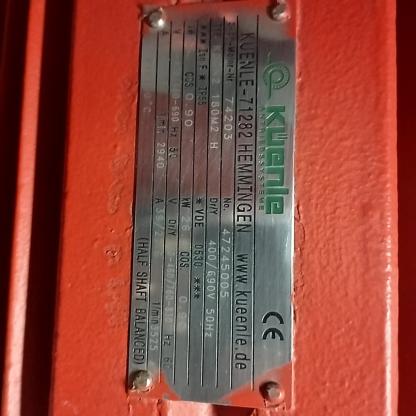
Klasa: tabliczka-znamionowa